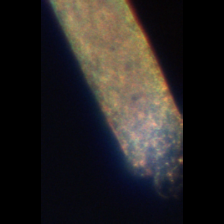
Taxon: Unknown_detritus
Group: Unknown